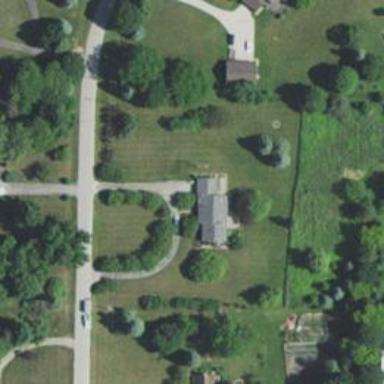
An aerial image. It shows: Driveway leading to service road.